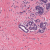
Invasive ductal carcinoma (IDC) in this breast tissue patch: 0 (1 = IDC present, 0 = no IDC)